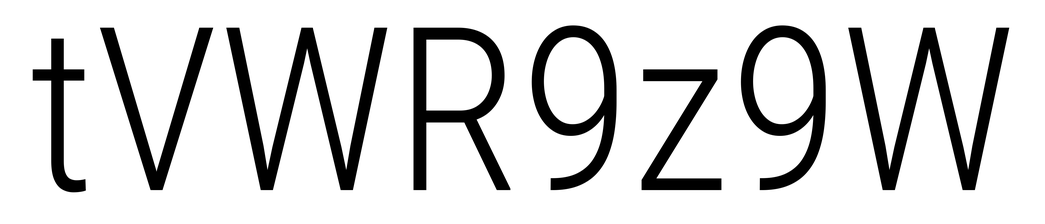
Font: Roboto_Condensed_Light